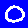
Digit: 0